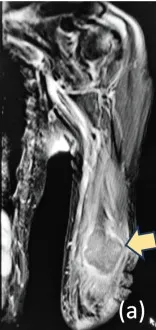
T2-weighted : coronal.
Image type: radiology (mri)